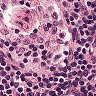
Metastatic tissue present: no